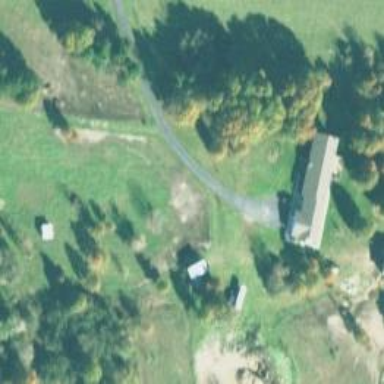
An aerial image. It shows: Driveway.